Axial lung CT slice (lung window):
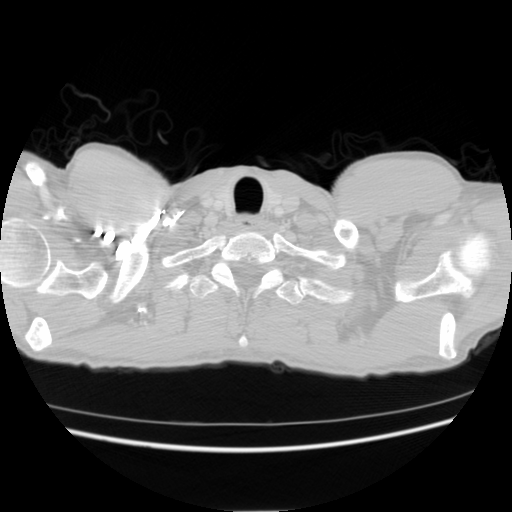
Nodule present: no